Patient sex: F
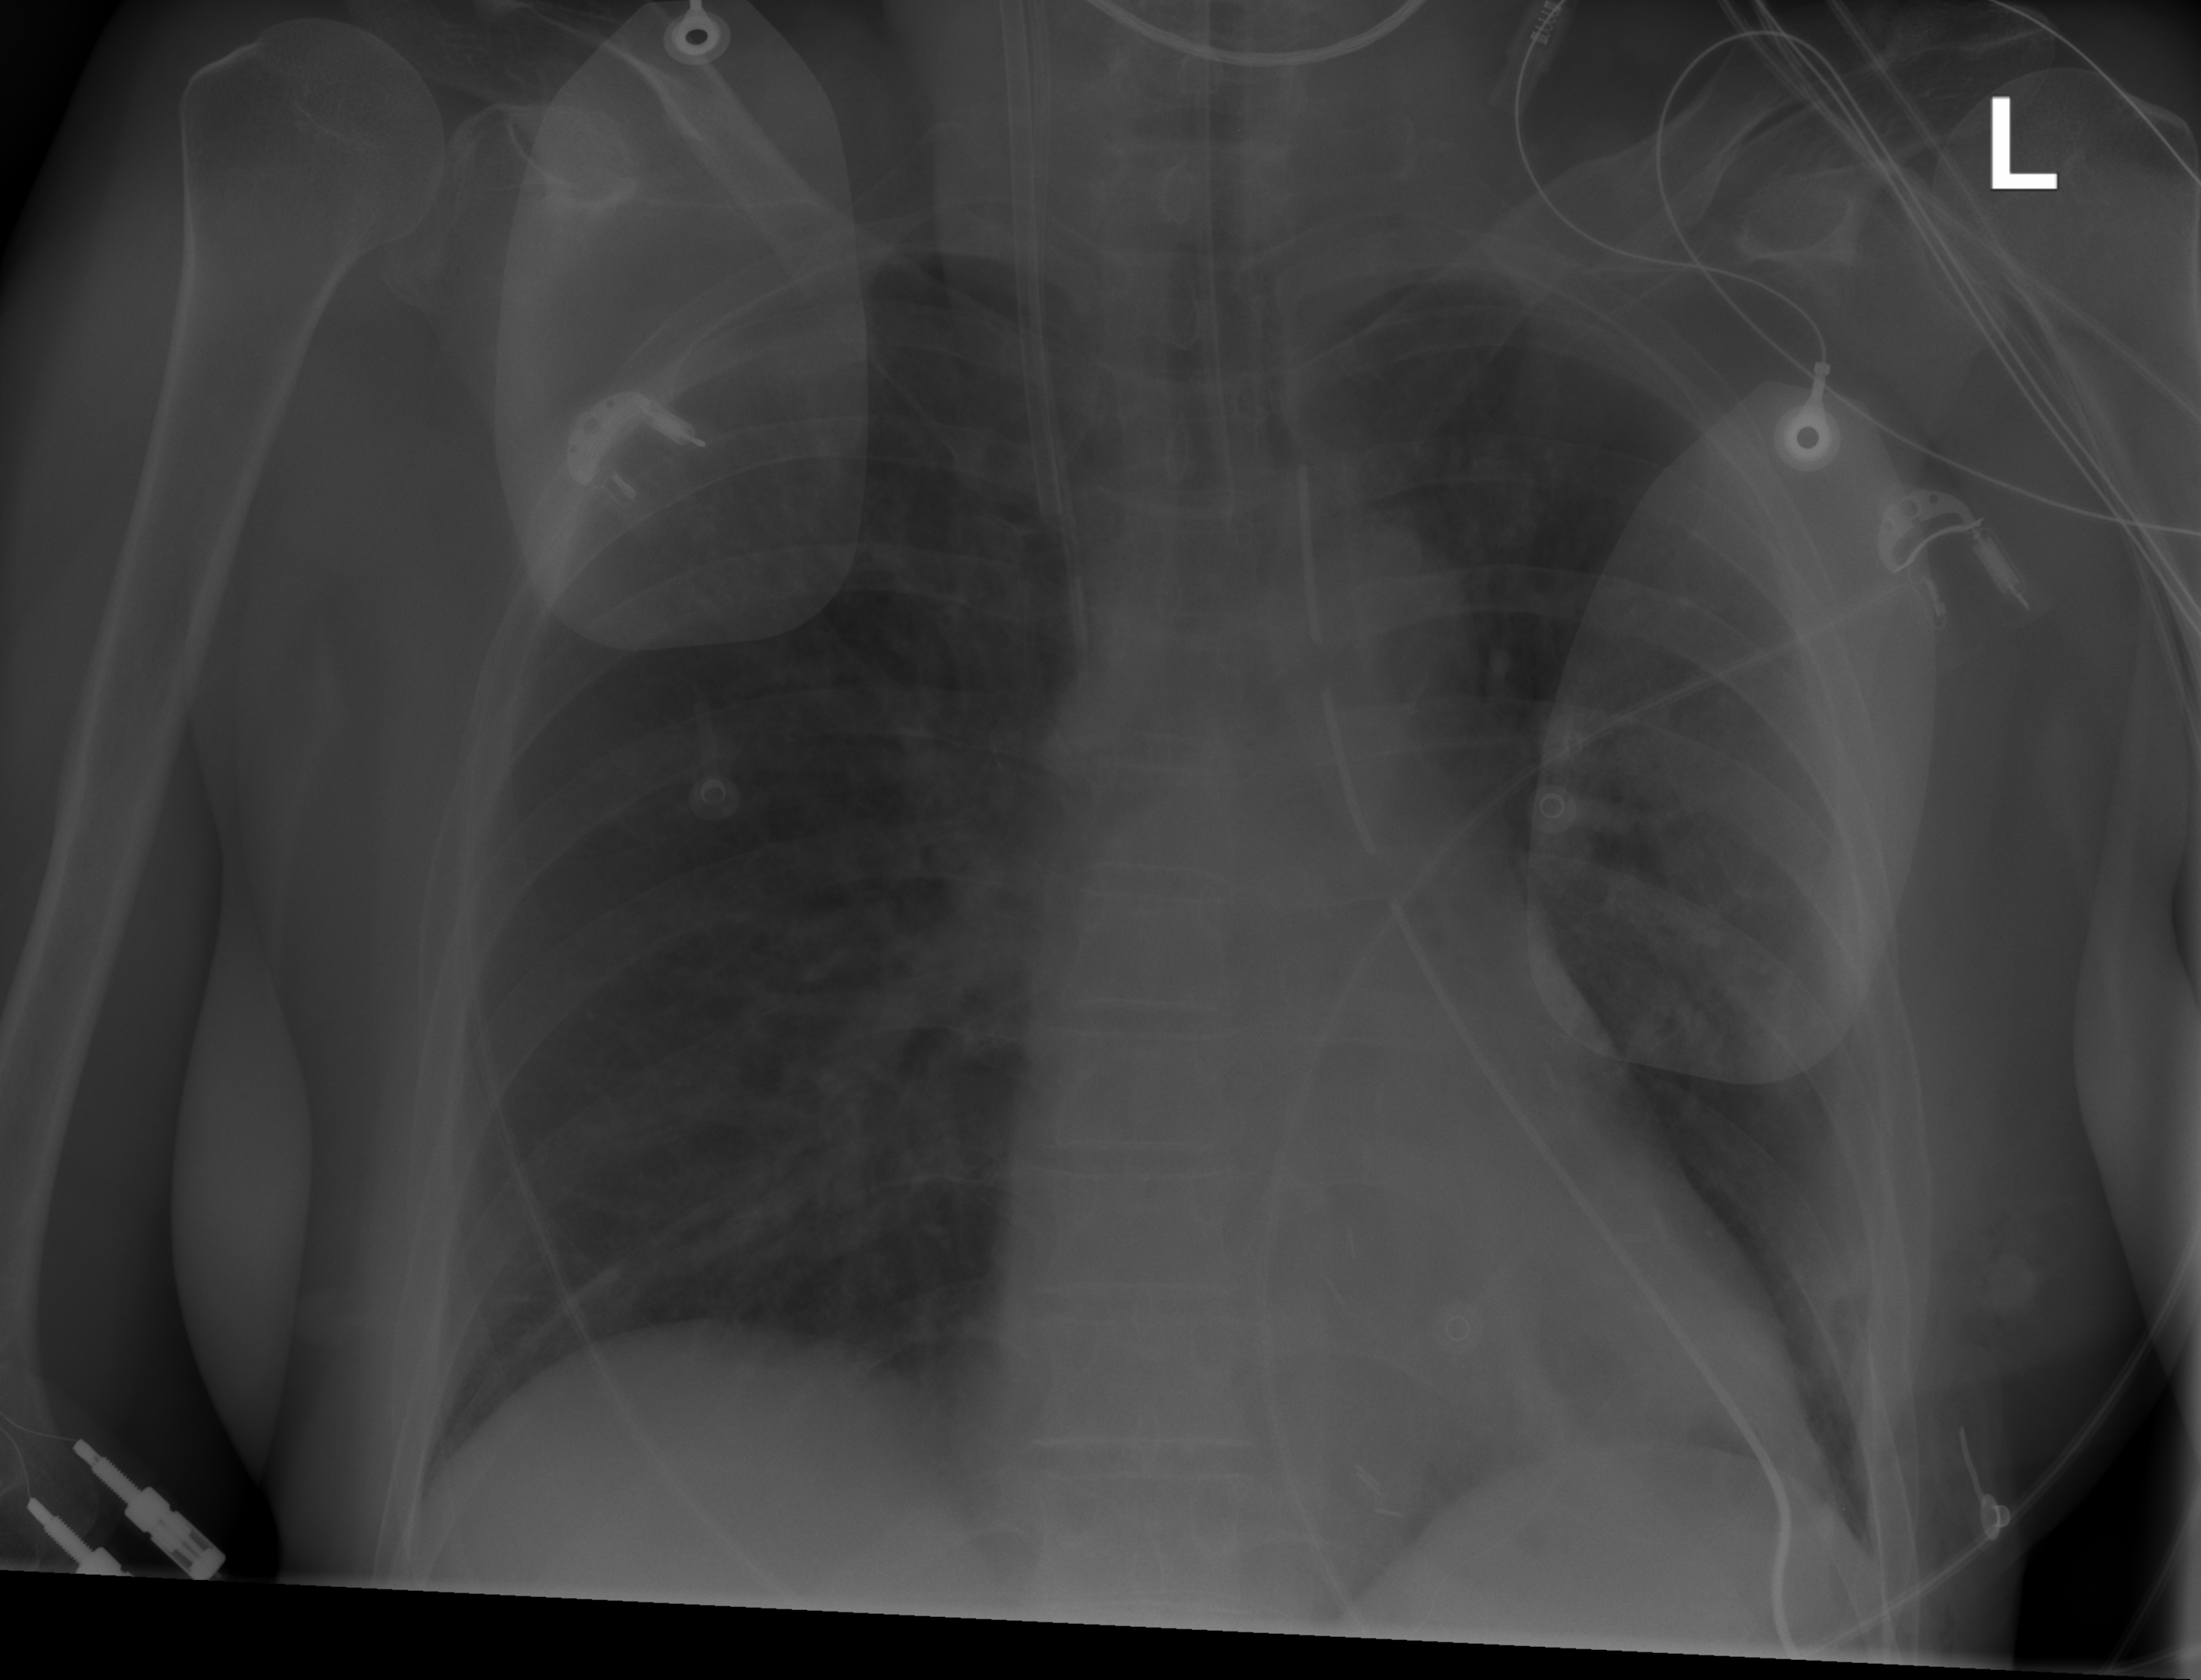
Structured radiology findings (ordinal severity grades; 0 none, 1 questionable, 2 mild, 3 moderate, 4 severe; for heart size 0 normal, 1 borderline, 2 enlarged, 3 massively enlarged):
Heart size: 0
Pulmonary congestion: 2
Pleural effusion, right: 0
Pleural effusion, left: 0
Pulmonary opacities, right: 0
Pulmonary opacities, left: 0
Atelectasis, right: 0
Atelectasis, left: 0